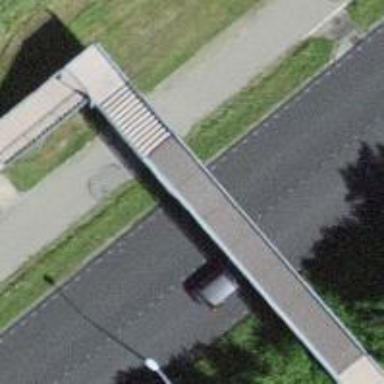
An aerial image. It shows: Bridge with steps leading to it.